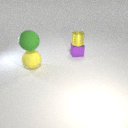
small purple metal cube behind large yellow rubber sphere